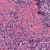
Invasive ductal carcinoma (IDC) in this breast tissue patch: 1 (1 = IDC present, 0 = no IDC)